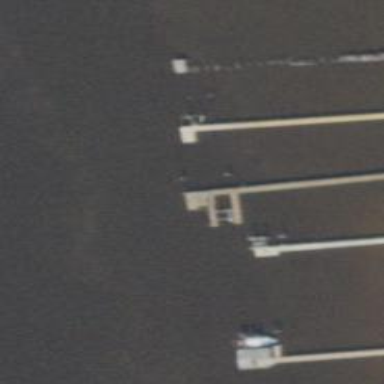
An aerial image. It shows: Man-made pier.